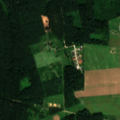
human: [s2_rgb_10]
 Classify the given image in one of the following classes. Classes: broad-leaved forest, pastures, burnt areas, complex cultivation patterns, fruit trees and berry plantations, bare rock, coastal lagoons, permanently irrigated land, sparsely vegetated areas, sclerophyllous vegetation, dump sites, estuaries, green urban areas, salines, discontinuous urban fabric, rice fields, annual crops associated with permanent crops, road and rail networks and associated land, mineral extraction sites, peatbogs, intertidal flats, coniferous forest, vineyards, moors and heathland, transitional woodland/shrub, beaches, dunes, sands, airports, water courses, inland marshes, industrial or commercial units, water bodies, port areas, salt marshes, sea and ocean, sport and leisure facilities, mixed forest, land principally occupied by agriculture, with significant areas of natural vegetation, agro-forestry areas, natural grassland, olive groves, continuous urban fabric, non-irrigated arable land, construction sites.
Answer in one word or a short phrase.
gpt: non-irrigated arable land, complex cultivation patterns, coniferous forest, mixed forest, transitional woodland/shrub